Interaction volume radius: 5 \u00c5
Interaction volume height: 15 \u00c5
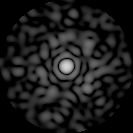
Disorder parameter: 0.8464